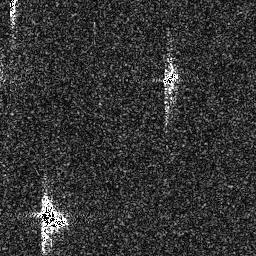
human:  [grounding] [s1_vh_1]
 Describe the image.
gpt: In the satellite image, there is  <ref>1 small ship </ref> <box>[[62, 24, 70, 33, 0]]</box> located at top,  <ref>1 medium ship </ref> <box>[[14, 79, 26, 90, 0]]</box> located at bottom left.